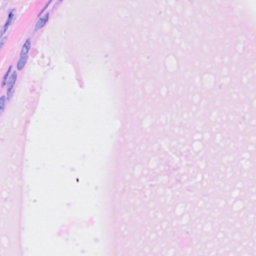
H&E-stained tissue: Breast